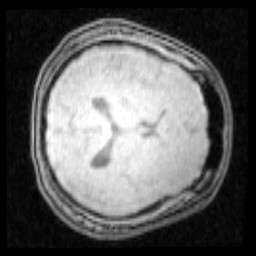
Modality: PDw
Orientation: axial
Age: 20
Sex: male
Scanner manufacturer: siemens
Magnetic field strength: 3 T
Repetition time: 0.25 s
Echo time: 0.00103 s